Field crop: tomato
Growth stage: 1
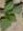
Species: solanum